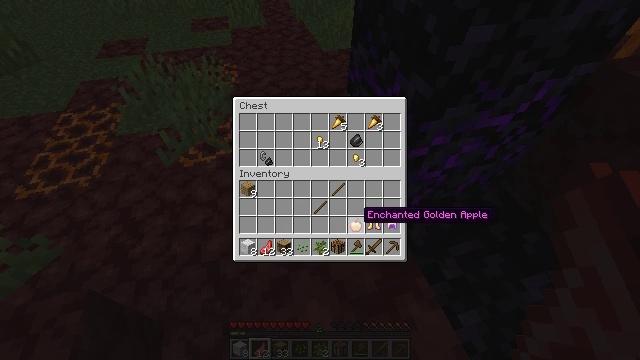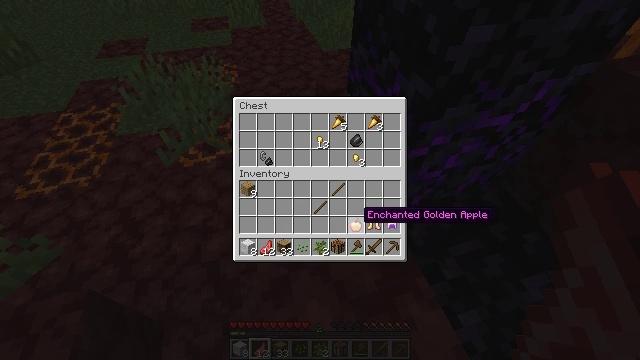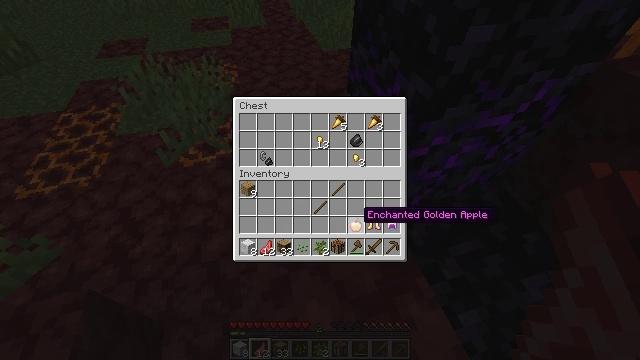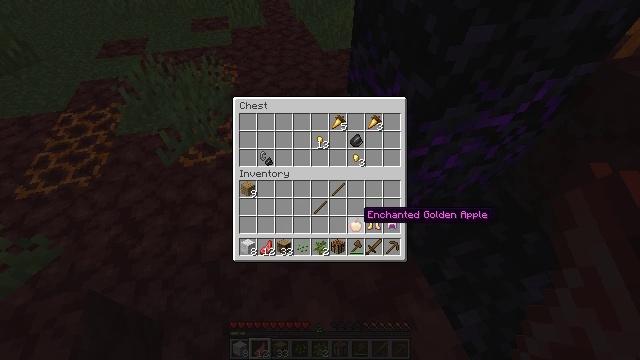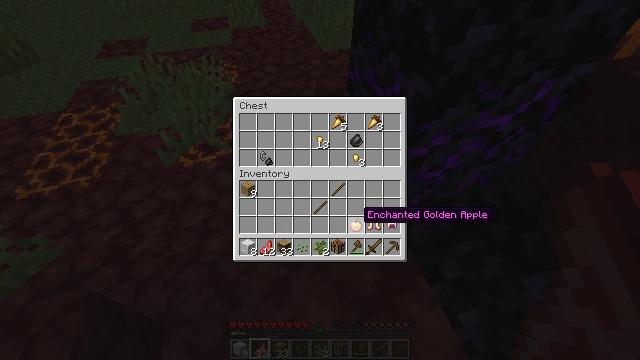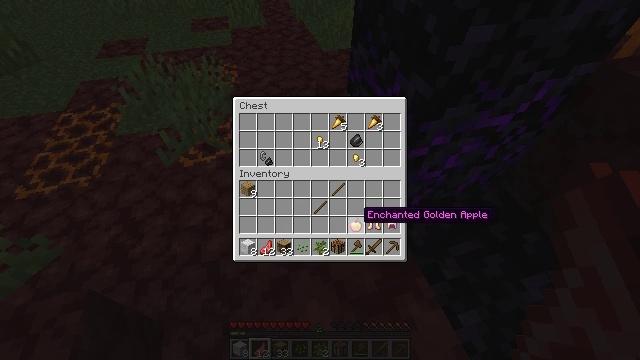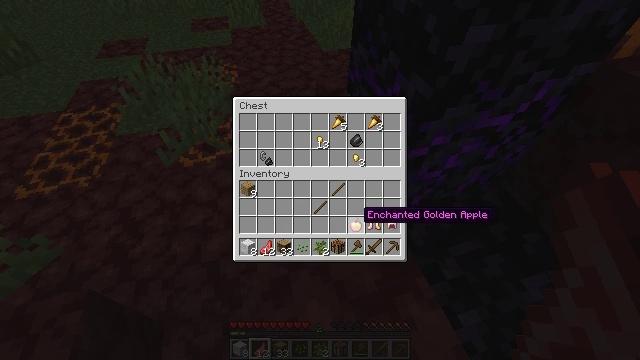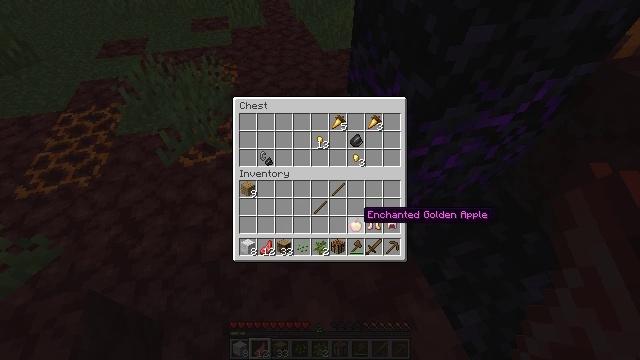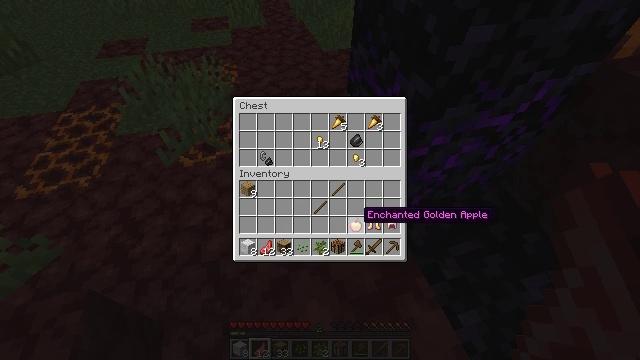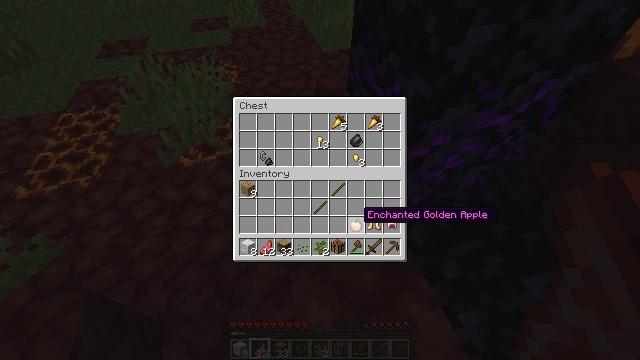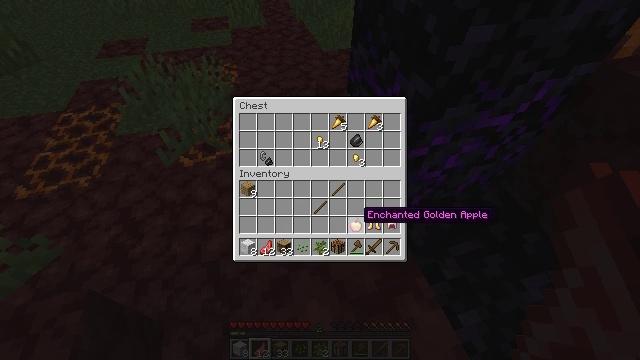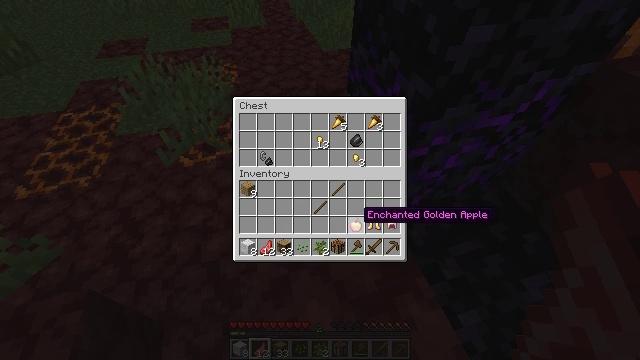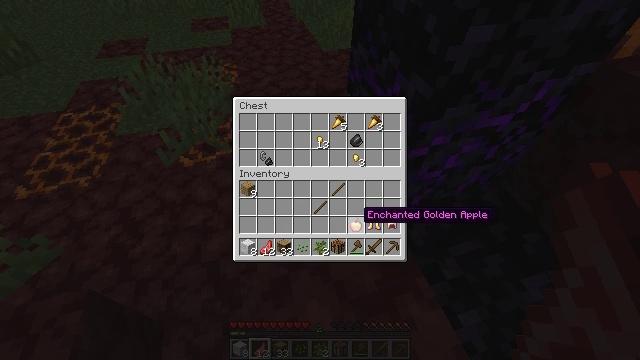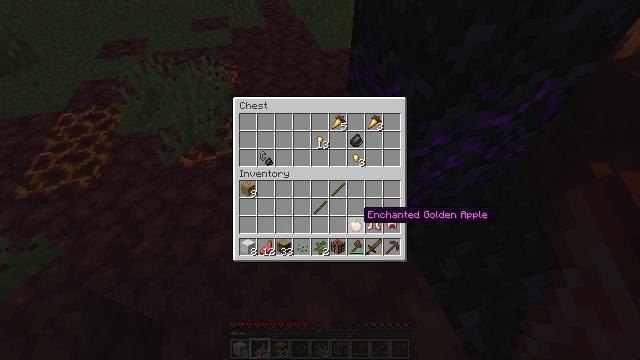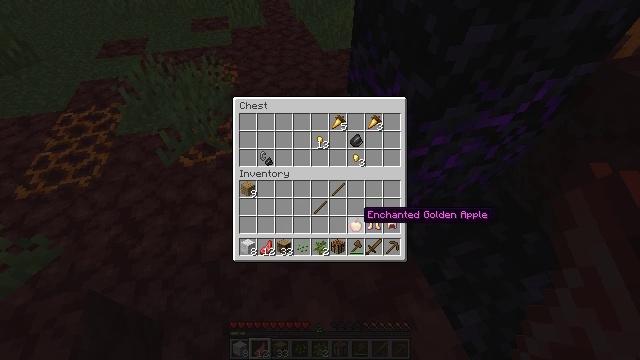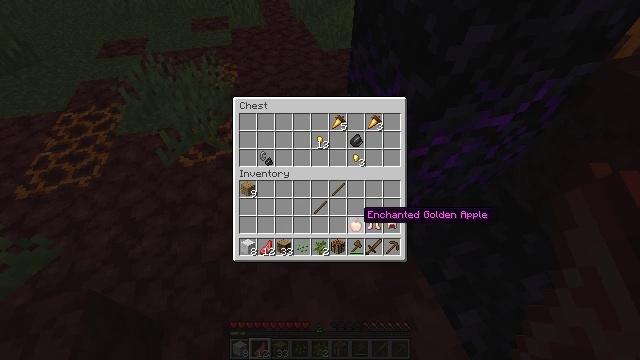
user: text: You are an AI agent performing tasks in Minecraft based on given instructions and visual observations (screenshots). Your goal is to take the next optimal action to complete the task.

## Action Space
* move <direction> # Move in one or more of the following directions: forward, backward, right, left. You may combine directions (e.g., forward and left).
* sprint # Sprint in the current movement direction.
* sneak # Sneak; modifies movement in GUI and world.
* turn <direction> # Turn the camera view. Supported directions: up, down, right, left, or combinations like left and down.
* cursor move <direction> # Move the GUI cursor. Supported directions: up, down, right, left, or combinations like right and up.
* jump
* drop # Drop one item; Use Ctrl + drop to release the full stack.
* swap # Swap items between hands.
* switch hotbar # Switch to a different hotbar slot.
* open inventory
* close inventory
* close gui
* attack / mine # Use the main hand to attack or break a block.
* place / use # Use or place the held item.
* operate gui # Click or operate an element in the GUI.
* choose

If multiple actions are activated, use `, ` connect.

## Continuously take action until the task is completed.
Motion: motion action
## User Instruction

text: Break the brewing stand to collect it.
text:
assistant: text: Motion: no_op
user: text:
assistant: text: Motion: no_op
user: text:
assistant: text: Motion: no_op
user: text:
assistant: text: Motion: no_op
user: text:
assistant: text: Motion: no_op
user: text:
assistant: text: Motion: no_op
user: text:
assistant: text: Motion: no_op
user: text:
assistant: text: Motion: no_op
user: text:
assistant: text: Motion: no_op
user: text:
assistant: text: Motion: no_op
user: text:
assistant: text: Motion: no_op
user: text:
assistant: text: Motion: no_op
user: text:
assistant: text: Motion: no_op
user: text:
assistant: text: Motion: no_op
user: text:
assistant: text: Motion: no_op
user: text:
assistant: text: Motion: no_op
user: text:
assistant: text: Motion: no_op
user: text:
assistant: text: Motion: no_op
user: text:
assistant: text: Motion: cursor move up
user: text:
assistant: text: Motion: no_op
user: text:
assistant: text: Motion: no_op
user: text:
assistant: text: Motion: no_op
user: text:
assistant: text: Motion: no_op
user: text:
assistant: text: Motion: no_op
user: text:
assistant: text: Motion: cursor move up
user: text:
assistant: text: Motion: cursor move up
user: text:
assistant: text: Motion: cursor move up
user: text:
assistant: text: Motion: no_op
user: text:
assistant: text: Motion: no_op
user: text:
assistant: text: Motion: no_op